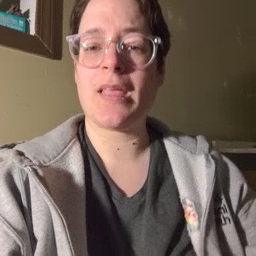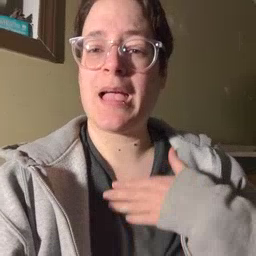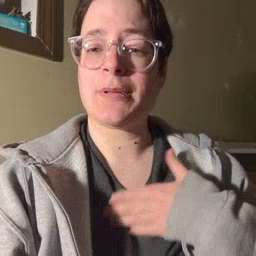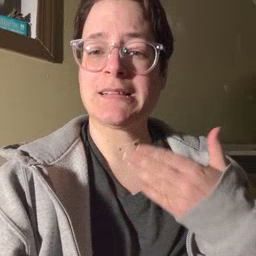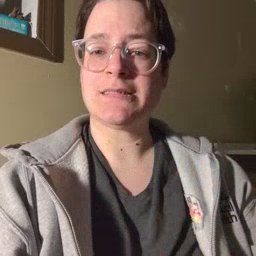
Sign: happy